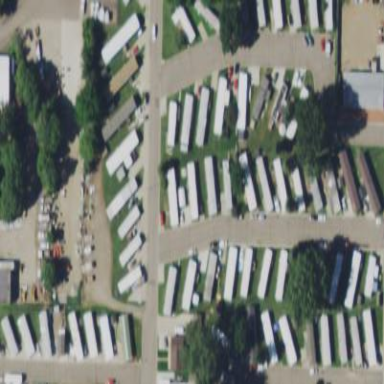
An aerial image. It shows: Residential area designated as trailer park.